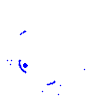
Particle: pion